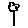
Label: flower